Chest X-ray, PA view. Patient: 41 years old, sex M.
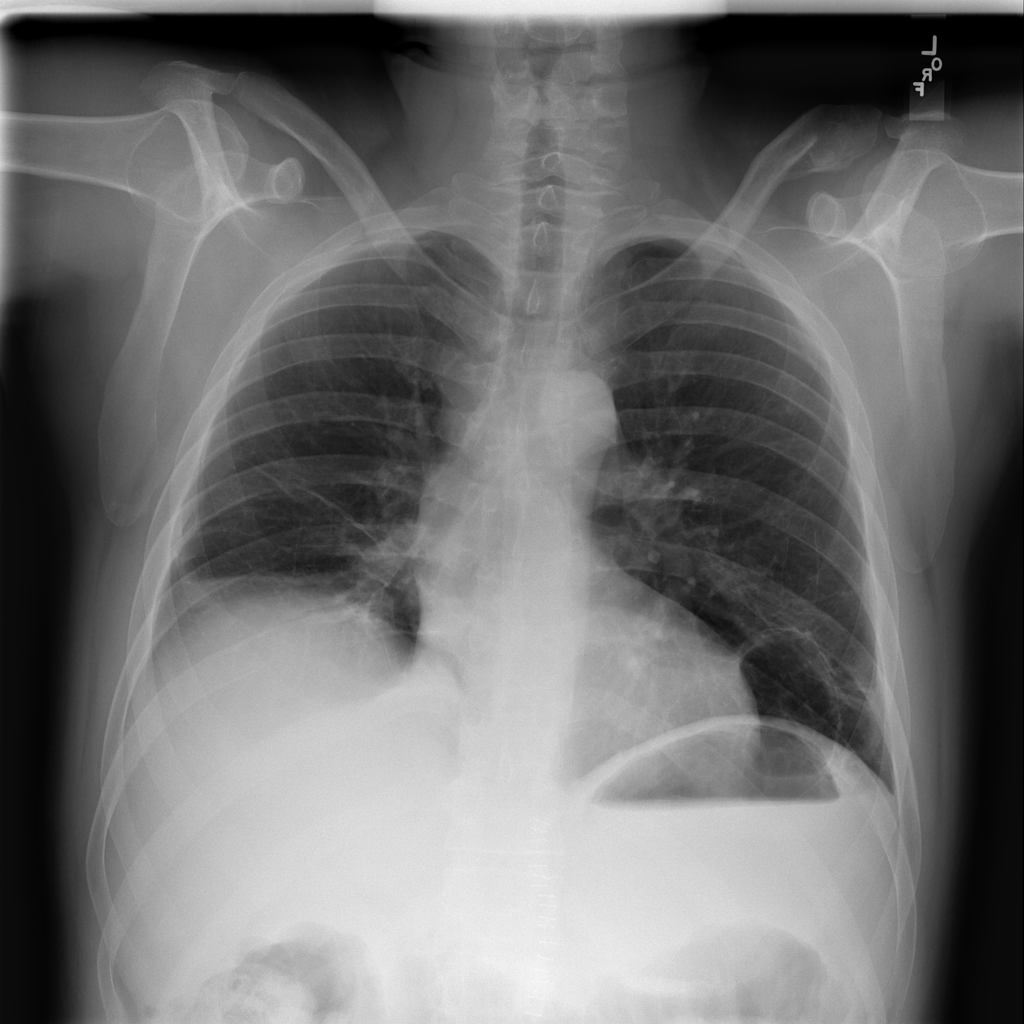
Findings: Atelectasis, Infiltration